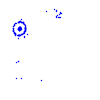
Particle: electron